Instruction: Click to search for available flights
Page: home
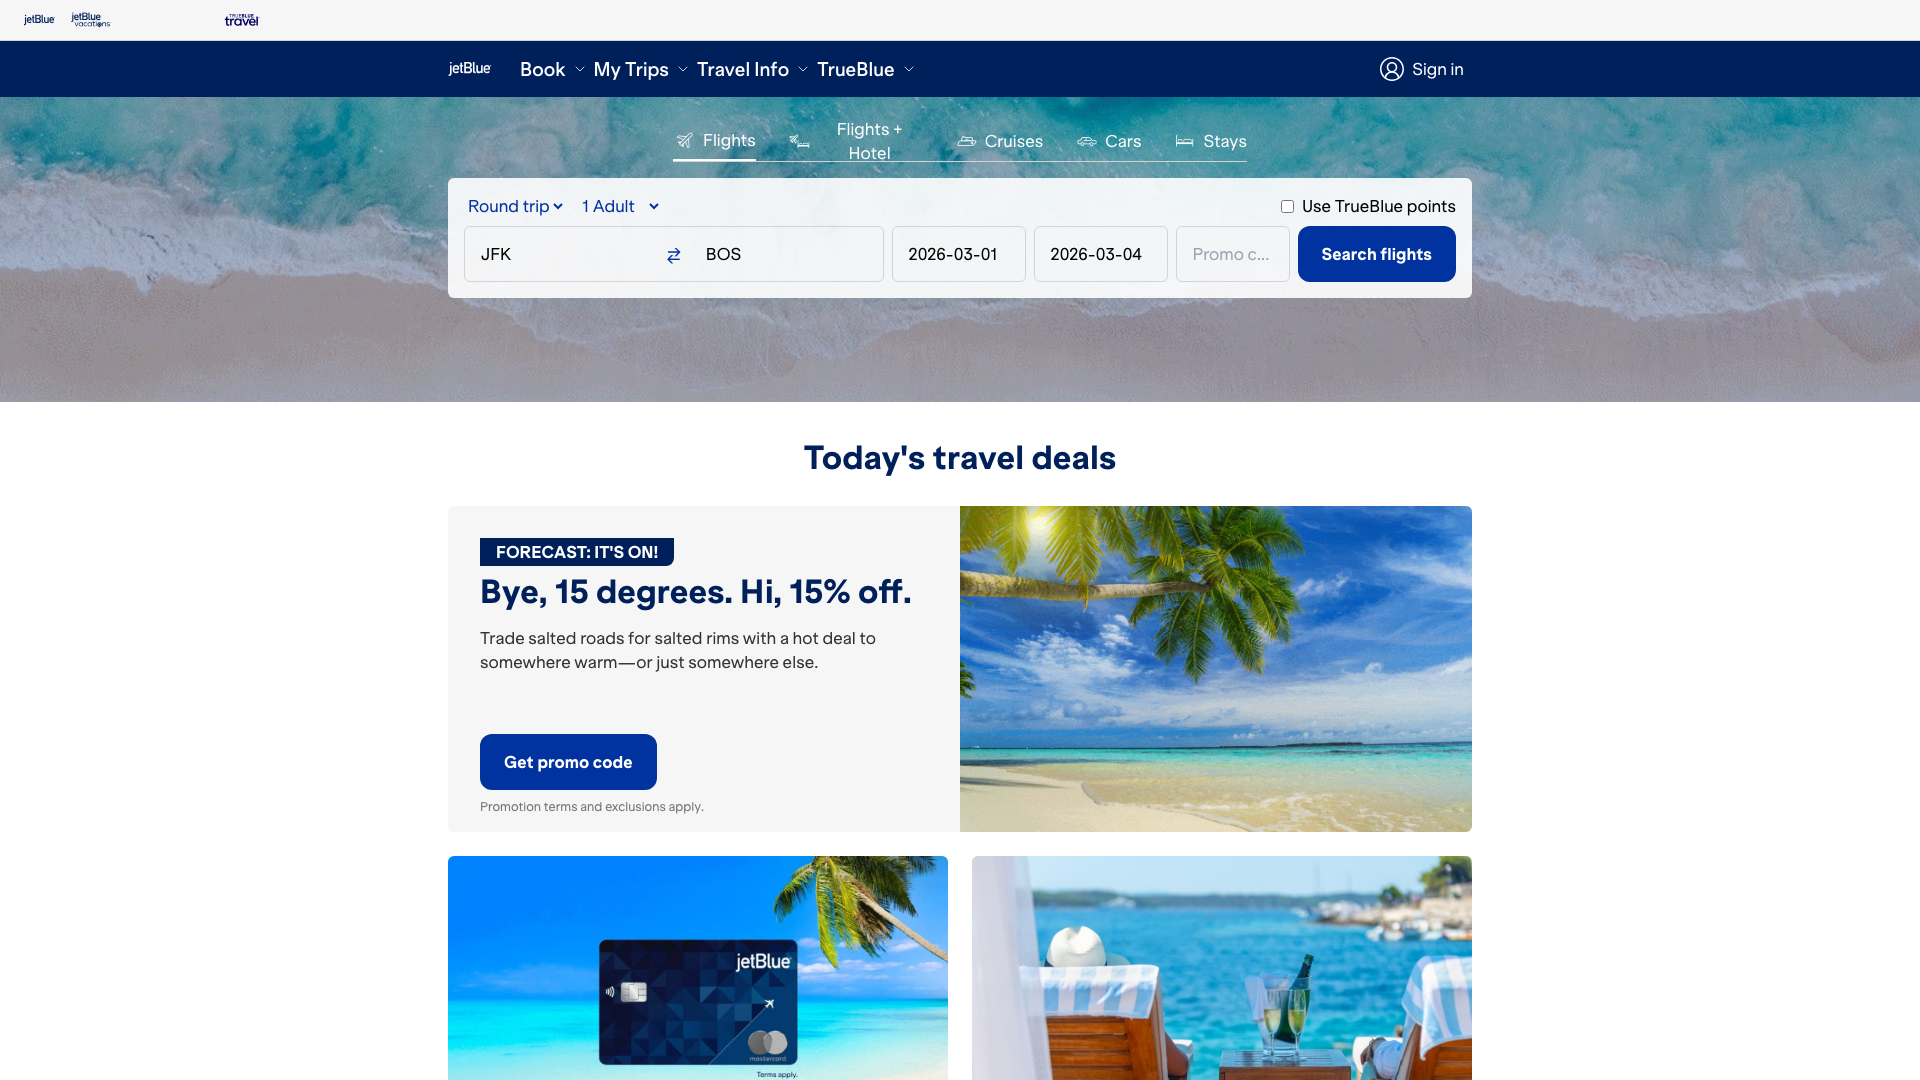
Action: click